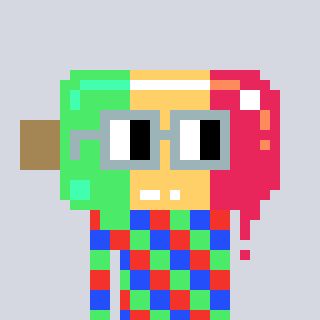
a pixel art character with square dark gray glasses, a icepop-shaped head and a orange-colored body on a cool background